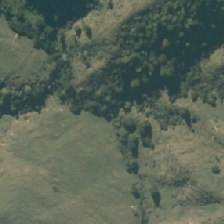
Land cover: indigenous_forest